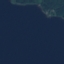
Land use / land cover class: SeaLake